A bearing vibration time series has been folded into this square grayscale image, one row per segment of consecutive samples. Classify the bearing condition as one of: normal, inner_race, outer_race, ball.
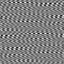
Answer: outer_race